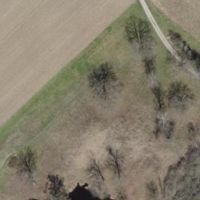
EUNIS habitat code: 24
Species observed at this site:
Lysimachia vulgaris
Succisa pratensis
Campanula rapunculus